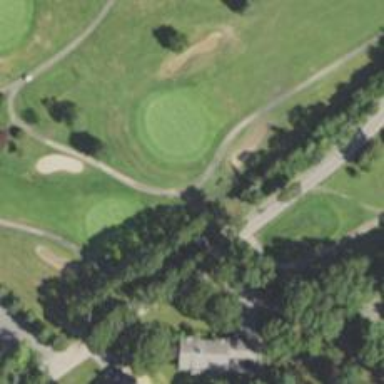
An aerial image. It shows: Pathway for golfing.